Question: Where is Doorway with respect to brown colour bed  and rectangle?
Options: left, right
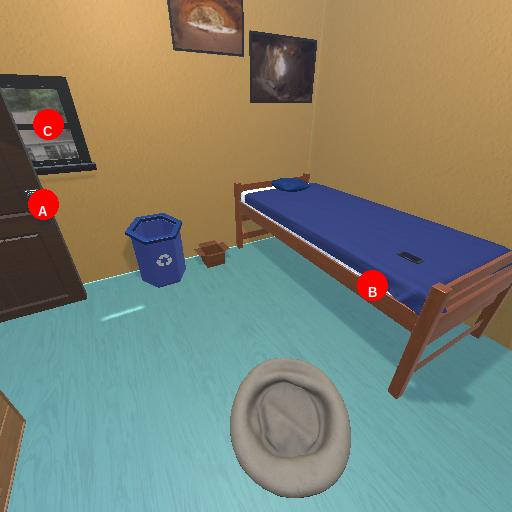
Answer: left